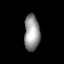
Tissue: lung
Cell type: Endothelial cells
Senescence score: 0.5523
Nuclear area (px): 543
Mean DAPI intensity: 149.893